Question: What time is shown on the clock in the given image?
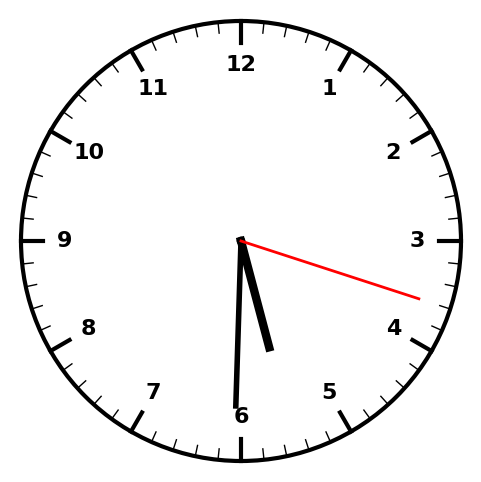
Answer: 05:30:18